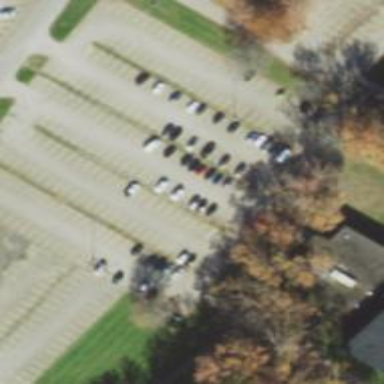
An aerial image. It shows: Parking space.